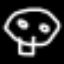
Label: mushroom